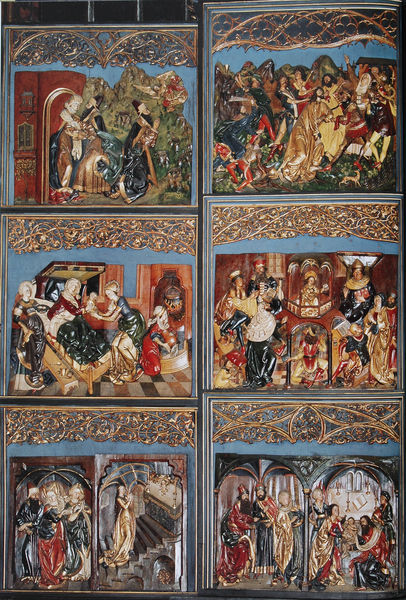
Titel: Hochaltar, Flachreliefs des geschlossenen Altares, linke Seite
Künstler: Veit Stoß
Standort: Krakau
Institution: Pfarrkirche Maria Himmelfahrt
Schlagwörter: blau, flügel, gemälde, kampf, gelb, grün, menschen, braun, bunt, holz, orange, schwarz, weiss, rot, leute, ornament, architektur, bibel, neues testament, öl, felder, kirche, gold, interieur, drei, gewänder, kind, gotik, ranken, relief, farbig, bilder, bogen, figuren, treppe, ornamente, bett, flucht, foto, bögen, gewölbe, reihe, trohn, beten, altar, gestalten, schnitzerei, leben, christus, jesus, altes testament, mittelalter, priester, könige, tempel, elisabeth, heilige, gefasst, jünger, sechs, taufe, maria, szenen, schrein, sakral, doppelt, mittelalterlich, geschnitzt, altarbild, heimsuchung, geburt, maßwerk, miniaturen, jesuskind, dreipaß, gesprenge, retabel, tafeln, flügelaltar, apostel, illustrationen, evangeliar, perikopen, bildfelder, sakralkunst, empfängnis, altarflügel, bildtafeln, niederkunft, jeus, bint, geiligengeschichte, bibllisch